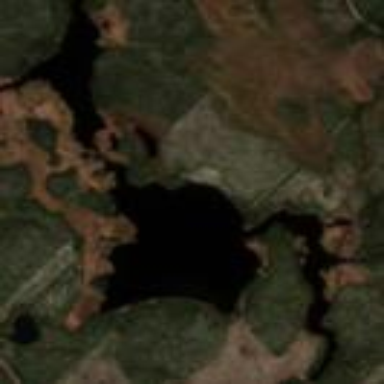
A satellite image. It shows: Serene lake.